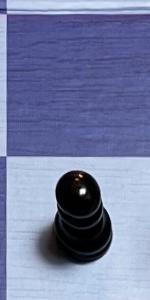
Label: Pawn_Black